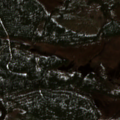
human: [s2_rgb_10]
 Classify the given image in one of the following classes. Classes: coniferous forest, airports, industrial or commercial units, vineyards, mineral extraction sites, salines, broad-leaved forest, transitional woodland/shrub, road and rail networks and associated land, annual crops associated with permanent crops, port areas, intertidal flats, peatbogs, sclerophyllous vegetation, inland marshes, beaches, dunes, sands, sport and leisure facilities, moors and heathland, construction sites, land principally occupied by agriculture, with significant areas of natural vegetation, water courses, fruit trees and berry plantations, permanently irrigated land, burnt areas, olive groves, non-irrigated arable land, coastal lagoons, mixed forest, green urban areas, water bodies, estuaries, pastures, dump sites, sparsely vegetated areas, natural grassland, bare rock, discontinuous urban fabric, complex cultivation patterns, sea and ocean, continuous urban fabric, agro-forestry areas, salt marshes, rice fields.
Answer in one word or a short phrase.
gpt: coniferous forest, transitional woodland/shrub, peatbogs